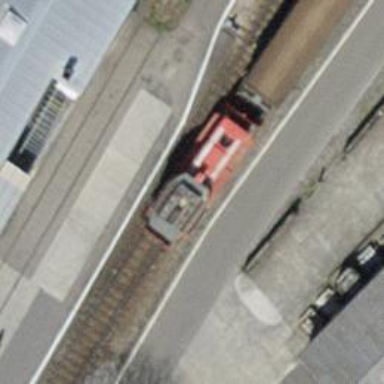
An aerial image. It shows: Single track railway in yard.